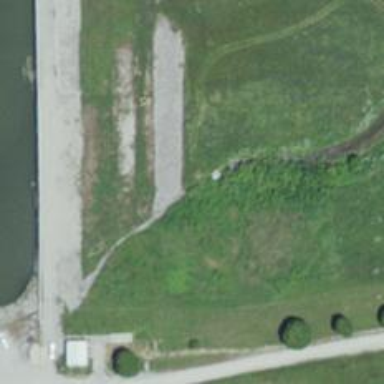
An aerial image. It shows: Culvert tunnel.